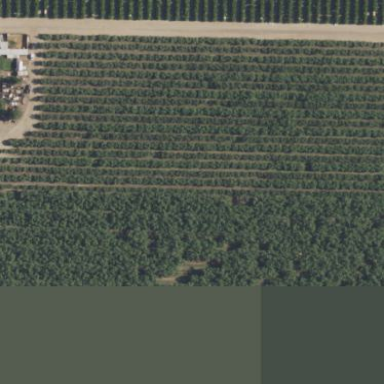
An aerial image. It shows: Orchard filled with almond trees.